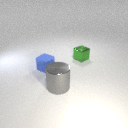
small green metal cube to the right of small blue rubber cube